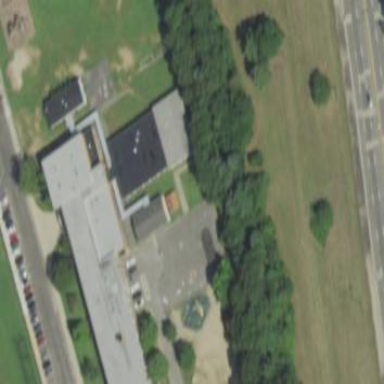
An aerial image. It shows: School building.